Question: Having a tough time with this issue. Not sure how but my ApplicationPoolIdentity is broken.
Currently I'm running IIS 8 on Windows 8 with Visual Studio 2012. When trying to debug an application from Visual Studio, or just navigating to the site in a browser I get the following error logged and a 503 error.
'''
Application pool 'DefaultAppPool' is being automatically disabled due to a series of failures in the process(es) serving that application pool.
'''
If I check out the Application error logs, I find the following error from the .
'''
Windows cannot log you on because your profile cannot be loaded. Check that you are connected to the network, and that your network is functioning correctly.
DETAIL - The system cannot find the path specified.
'''
Upon looking into the details I find that the is trying to load up a profile with the Id
S-1-5-82-<PHONE>-424185619-<PHONE>-794895919-<PHONE>
Now I opened up the registry to try and find the profile with that UserId. However there's nothing in the Profile list that helps.

So digging around a little more I've found that this issue can be resolved by either
A) Set the of the Application Pool to false.
B) Use a different account for the application pool.
C) Fix the account.
Seeing how this is the built in account, I'd prefer to fix the issue rather than fix the sympton.
What I have tried
- - - <URL>
My hunch
Somehow the ApplicationPoolIdentity got messed up. Is there any physical folders for the built-in accounts? I know that the Network and Local service profiles physical directories exist at . It is possible to recreate the ApplicationPoolIdentity profile? Or am I way off on what the real issue is?
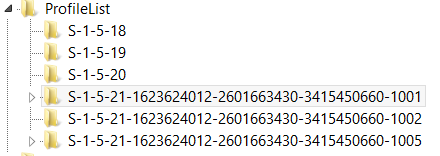
Answer: C) Here is what i did to fix the account
Go in regedit at key
> HKLM\SOFTWARE\Microsoft\Windows NT\CurrentVersion\ProfileList
There is a setting called "Default". You have to make sure that the data value point to an existing directory on the drive.
By default it contains "%SystemDrive%\Users\Default". In my company the default is changed to a custom profile. Somehow, someone deleted that user profile. So when the defaultAppPool user tryed to create an accound for himself, it was unable to do so because windows cannot provide him with a default user profile.
You can also diagnose this error when looking at the Event Viewer under the Application folder. You will get a message of that type:
> Windows cannot find the local profile and is logging you on with a
temporary profile. changes you make to this profile will be lost when
you log off.